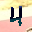
Label: 4